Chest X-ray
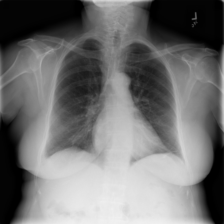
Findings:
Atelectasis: negative
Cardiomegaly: negative
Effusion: negative
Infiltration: negative
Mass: negative
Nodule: negative
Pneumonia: negative
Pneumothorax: negative
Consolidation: negative
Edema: negative
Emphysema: negative
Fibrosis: negative
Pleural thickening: negative
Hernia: negative